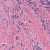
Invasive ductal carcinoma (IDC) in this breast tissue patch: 0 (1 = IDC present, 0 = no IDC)